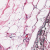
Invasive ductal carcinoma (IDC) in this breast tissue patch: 0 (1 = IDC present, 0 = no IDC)